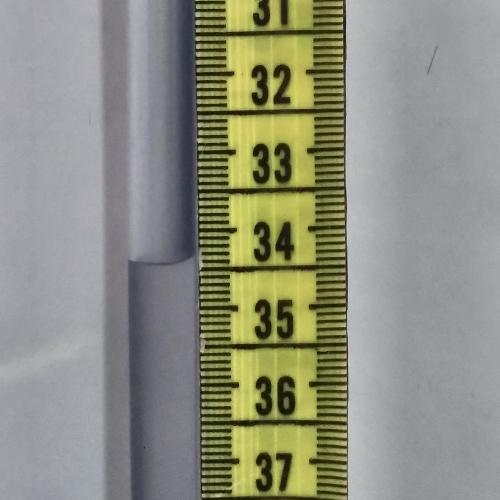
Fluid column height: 34.4 cm